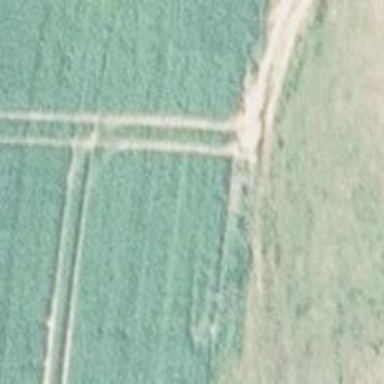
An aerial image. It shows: Ground track with grade3 quality.